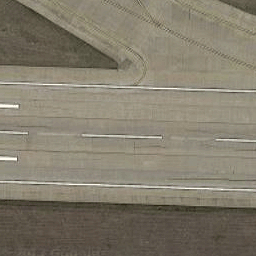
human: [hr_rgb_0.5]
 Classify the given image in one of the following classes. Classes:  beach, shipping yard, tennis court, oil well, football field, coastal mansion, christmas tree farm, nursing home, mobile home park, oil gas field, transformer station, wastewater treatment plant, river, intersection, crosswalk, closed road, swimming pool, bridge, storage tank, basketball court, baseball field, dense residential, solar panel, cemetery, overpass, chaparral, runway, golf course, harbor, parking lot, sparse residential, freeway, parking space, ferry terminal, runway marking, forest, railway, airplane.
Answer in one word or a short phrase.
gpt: runway